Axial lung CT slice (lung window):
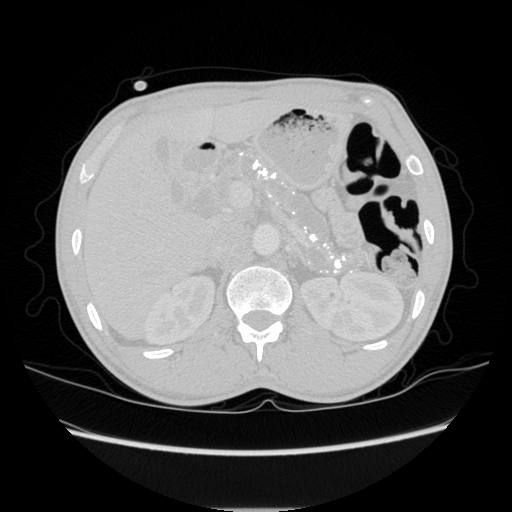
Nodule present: no